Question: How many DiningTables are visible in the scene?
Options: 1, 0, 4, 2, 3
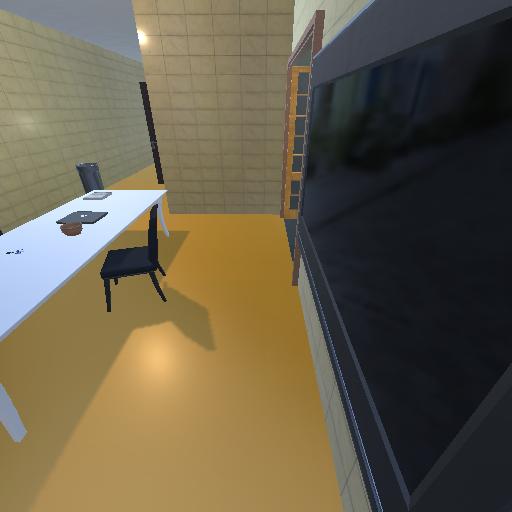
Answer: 1